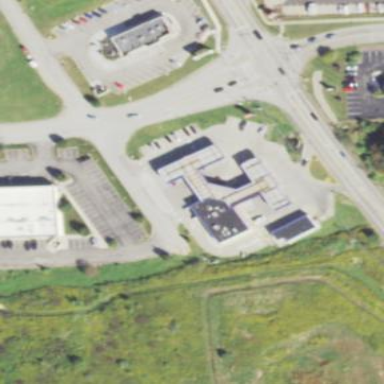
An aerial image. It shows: Building designated for providing fuel.